Question: I have an image.

Now, What my doubt is, I want the text below image to be in new line . When I enter long text then the cell(td) is enlarged which I don't want to be.
So I want the extra text to be in new line. It should be limited to the width of image, after that extra text should be in new line.
I can't use and property. I have to use tag only.
Image height should be same. I have tried using , , but image height gets differ for that.
'''
<table bgcolor="black" style="border-collapse: collapse;mso-table-lspace: 0pt;mso-table-rspace: 0pt; border: thin white solid; " align="left" border="0" cellpadding="0" cellspacing="0" >
<tbody>
<td align="center">
<table style="border-collapse: collapse;mso-table-lspace: 0pt;mso-table-rspace: 0pt;" align="center" border="0" cellpadding="0" cellspacing="0" width="120">
<tbody><tr>
<td align="center" height="100" valign="top" width="100">
<p style="border-collapse: collapse;mso-table-lspace: 0pt;mso-table-rspace: 0pt;"><a class="modimg" style="text-decoration: none!important;" href="#"><img style=" border: 3px solid #ffcbbc ; outline: none;text-decoration: none;-ms-interpolation-mode: bicubic;" alt="" src="http://www.hubilo.com/eventApp/ws//images/speaker/profile/thumb/2712_1455301580.jpeg" border="0" height="110" width="110" ></a></p>
</td>
</tr>
</tbody></table>
</td>
<tr>
<td class="h2" style=" font-weight: bold ;font-family: 'proxima_nova_rgregular', Arial, helvetica, sans-serif;font-size: 10px;padding-top: 2px;padding-bottom: 0px;color:#ffffff;">
<p style="padding:0; margin:0;text-align: center;"> <span class="wrap_textbox">dsdsfsdfsdsfsdsdgsgdsdfsdfd</span></p>
</td>
</tr>
<tr>
<td class="h2" style="font-family: 'proxima_nova_rgregular', Arial, helvetica, sans-serif;font-size: 8px;text-align: center;color: #ffffff;">
<span class="wrap_textbox">Co-Founder at SeeFund</span>
</td>
</tr>
</tbody>
</table>
<!--Speaker 2-->
<table style="border-collapse: collapse;mso-table-lspace: 0pt;mso-table-rspace: 0pt; margin: 0 auto; margin-left: 15px; " align="left" border="0" cellpadding="0" cellspacing="0" >
<tbody>
<tr>
<td align="center">
<table style="border-collapse: collapse;mso-table-lspace: 0pt;mso-table-rspace: 0pt;" align="center" border="0" cellpadding="0" cellspacing="0" width="120">
<tbody><tr>
<td align="center" height="100" valign="top" width="100">
<p style="border-collapse: collapse;mso-table-lspace: 0pt;mso-table-rspace: 0pt;"><a class="modimg" style="text-decoration: none!important;" href="#"><img style=" border: 3px solid #ffcbbc ; outline: none;text-decoration: none;-ms-interpolation-mode: bicubic;" alt="" src="http://www.hubilo.com/eventApp/ws//images/speaker/profile/thumb/2712_1455949782.jpeg" border="0" height="110" width="110" ></a></p>
</td>
</tr>
</tbody></table>
</td>
</tr>
<tr>
<td class="h2" style=" font-weight: bold ;font-family: 'proxima_nova_rgregular', Arial, helvetica, sans-serif;font-size: 10px;padding-top: 5px;padding-bottom: 0px;text-align: center;color:#ffffff; ">
<span class="wrap_textbox">Mr. R Chandrasekhar</span>
</td>
</tr>
<tr>
<td class="h2" style="font-family: 'proxima_nova_rgregular', Arial, helvetica, sans-serif;font-size: 8px;text-align: center;color: #ffffff;">
<span class="wrap_textbox">President of NASSCOM</span>
</td>
</tr>
</tbody>
</table>
<!--Speaker 3 -->
<table style="border-collapse: collapse;mso-table-lspace: 0pt;mso-table-rspace: 0pt; margin: 0 auto; margin-left: 15px; " align="left" border="0" cellpadding="0" cellspacing="0" >
<tbody>
<tr>
<td align="center">
<table style="border-collapse: collapse;mso-table-lspace: 0pt;mso-table-rspace: 0pt;" align="center" border="0" cellpadding="0" cellspacing="0" width="120">
<tbody><tr>
<td align="center" height="100" valign="top" width="100">
<p style="border-collapse: collapse;mso-table-lspace: 0pt;mso-table-rspace: 0pt;"><a class="modimg" style="text-decoration: none!important;" href="#"><img style=" border: 3px solid #ffcbbc ; outline: none;text-decoration: none;-ms-interpolation-mode: bicubic;" alt="" src="http://www.hubilo.com/eventApp/ws//images/speaker/profile/thumb/2712_1455627060.jpeg" border="0" height="110" width="110" ></a></p>
</td>
</tr>
</tbody></table>
</td>
</tr>
<tr>
<td class="h2" style=" font-weight: bold ;font-family: 'proxima_nova_rgregular', Arial, helvetica, sans-serif;font-size: 10px;padding-top: 5px;padding-bottom: 0px;text-align: center;color:#ffffff;">
<span class="wrap_textbox">Mr. Jay Panda</span>
</td>
</tr>
<tr>
<td class="h2" style="font-family: 'proxima_nova_rgregular', Arial, helvetica, sans-serif;font-size: 8px;text-align: center;color: #ffffff;">
<span class="wrap_textbox">Member of Parliament</span>
</td>
</tr>
</tbody>
</table>
<!--Speaker 4 -->
<table style="border-collapse: collapse;mso-table-lspace: 0pt;mso-table-rspace: 0pt; margin: 0 auto; margin-left: 15px; " align="left" border="0" cellpadding="0" cellspacing="0" >
<tbody>
<tr>
<td align="center">
<table style="border-collapse: collapse;mso-table-lspace: 0pt;mso-table-rspace: 0pt;" align="center" border="0" cellpadding="0" cellspacing="0" width="120">
<tbody><tr>
<td align="center" height="100" valign="top" width="100">
<p style="border-collapse: collapse;mso-table-lspace: 0pt;mso-table-rspace: 0pt;"><a class="modimg" style="text-decoration: none!important;" href="#"><img style="border: 3px solid #ffcbbc; outline: none;text-decoration: none;-ms-interpolation-mode: bicubic;" alt="" src="http://www.hubilo.com/eventApp/ws//images/speaker/profile/thumb/2712_1455300140.jpeg" border="0" height="110" width="110" ></a></p>
</td>
</tr>
</tbody></table>
</td>
</tr>
<tr>
<td class="h2" style=" font-weight: bold ;font-family: 'proxima_nova_rgregular', Arial, helvetica, sans-serif;font-size: 10px;padding-top: 5px;padding-bottom: 0px;text-align: center;color:#ffffff;">
<span class="wrap_textbox">Ms. Shazia Ilmi</span>
</td>
</tr>
<tr>
<td class="h2" style="font-family: 'proxima_nova_rgregular', Arial, helvetica, sans-serif;font-size: 8px;text-align: center;color: #ffffff;">
<span class="wrap_textbox">Spokesperson at BJP</span>
</td>
</tr>
</table>
'''
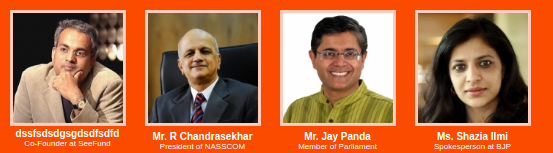
Answer: So here's what i done...
'''
<table bgcolor="black" style="border-collapse: collapse;mso-table-lspace: 0pt;mso-table-rspace: 0pt; border: thin white solid; " align="left" border="0" cellpadding="0" cellspacing="0" >
<tbody>
<td align="center">
<table style="border-collapse: collapse;mso-table-lspace: 0pt;mso-table-rspace: 0pt;" align="center" border="0" cellpadding="0" cellspacing="0" width="120">
<tbody><tr>
<td align="center" height="100" valign="top" width="100">
<p style="border-collapse: collapse;mso-table-lspace: 0pt;mso-table-rspace: 0pt;"><a class="modimg" style="text-decoration: none!important;" href="#"><img style=" border: 3px solid #ffcbbc ; outline: none;text-decoration: none;-ms-interpolation-mode: bicubic;" alt="" src="http://www.hubilo.com/eventApp/ws//images/speaker/profile/thumb/2712_1455301580.jpeg" border="0" height="110" width="110" ></a></p>
</td>
</tr>
</tbody></table>
</td>
<tr>
<td class="h2" style=" font-weight: bold ;font-family: 'proxima_nova_rgregular', Arial, helvetica, sans-serif;font-size: 10px;padding-top: 2px;padding-bottom: 0px;color:#ffffff;">
<p style="padding:0; margin:0;text-align: center; max-width:116px;"> <span class="wrap_textbox">Lorem ipsum dolor sit amet, consectetur adipisicing elit. A consequuntur corporis, debitis dignissimos error fuga id inventore laudantium officiis quae quam, quia quos, repudiandae saepe sed sint tenetur? Doloribus, recusandae?</span></p>
</td>
</tr>
<tr>
<td class="h2" style="font-family: 'proxima_nova_rgregular', Arial, helvetica, sans-serif;font-size: 8px;text-align: center;color: #ffffff;">
<span class="wrap_textbox">Co-Founder at SeeFund</span>
</td>
</tr>
</tbody>
</table>
'''
Just add: 'max-width:116px;' (or whatever you're happy with as a maximum width) and then it'll move its self on to a new line for you.
UPDATED
This is the line I added the styling to:
'''
<p style="padding:0; margin:0;text-align: center; max-width:116px;">
'''
I'd highly advise putting these into CSS classes though and then into a stylesheet because if you ever wish to adjust the code in future you'll have to go into each file and adjust the 'style=""' tag under each tag you've added it to.